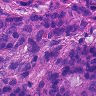
Metastatic tissue present: yes